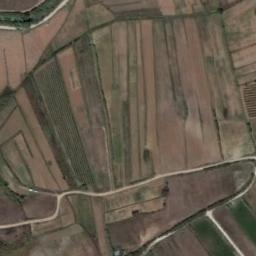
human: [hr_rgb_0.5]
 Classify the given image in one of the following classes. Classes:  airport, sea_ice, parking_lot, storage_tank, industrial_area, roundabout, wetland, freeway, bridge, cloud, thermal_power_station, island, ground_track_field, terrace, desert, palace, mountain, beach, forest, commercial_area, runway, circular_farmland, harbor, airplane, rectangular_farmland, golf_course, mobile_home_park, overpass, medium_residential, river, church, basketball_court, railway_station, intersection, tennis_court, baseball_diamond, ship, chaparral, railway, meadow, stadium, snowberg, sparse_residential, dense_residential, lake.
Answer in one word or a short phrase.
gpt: terrace